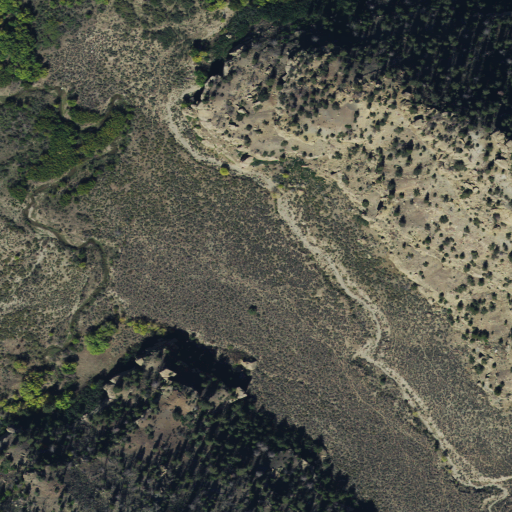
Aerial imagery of valley in Utah named Billie Brown Canyon containing evergreen forest, shrub, herbaceous wetlands, and woody wetlands